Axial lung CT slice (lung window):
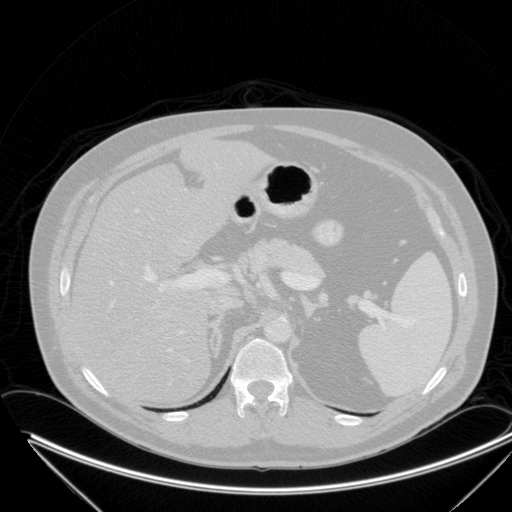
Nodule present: no